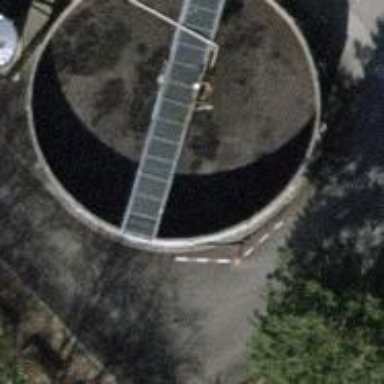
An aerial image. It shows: Storage tank created as man-made structure.